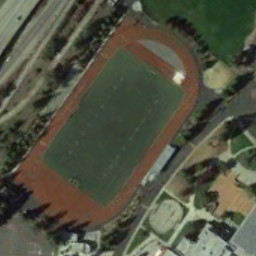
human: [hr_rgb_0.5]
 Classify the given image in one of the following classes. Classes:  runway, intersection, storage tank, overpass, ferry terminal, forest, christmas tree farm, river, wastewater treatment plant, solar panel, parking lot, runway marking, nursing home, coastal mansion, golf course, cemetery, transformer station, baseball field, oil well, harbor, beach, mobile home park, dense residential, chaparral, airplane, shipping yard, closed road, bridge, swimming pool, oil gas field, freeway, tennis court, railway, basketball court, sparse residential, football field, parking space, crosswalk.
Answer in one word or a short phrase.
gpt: football field